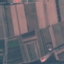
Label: PermanentCrop